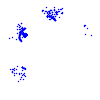
Particle: electron